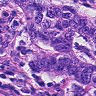
Metastatic tissue present: yes